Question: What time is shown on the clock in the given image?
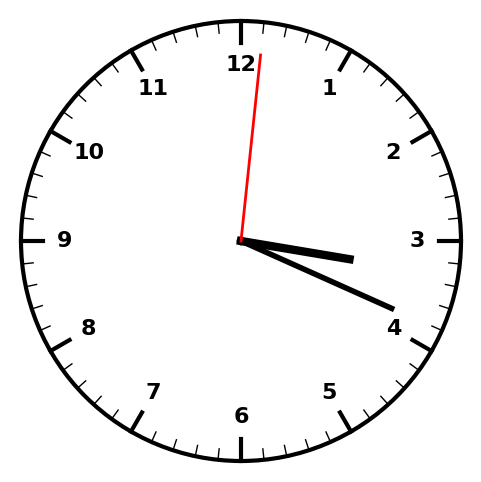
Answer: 03:19:01